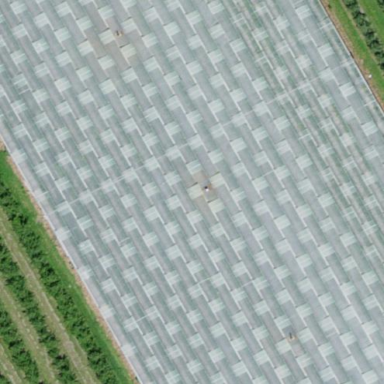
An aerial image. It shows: Greenhouse.